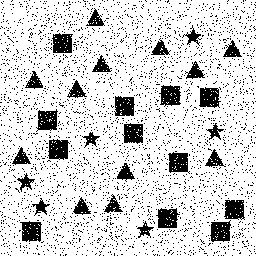
Squares: 12
Triangles: 12
Stars: 6
Total shapes: 30